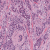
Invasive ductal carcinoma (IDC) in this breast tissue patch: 1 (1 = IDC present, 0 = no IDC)